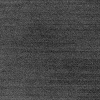
Atmospheric dust classification: dusty